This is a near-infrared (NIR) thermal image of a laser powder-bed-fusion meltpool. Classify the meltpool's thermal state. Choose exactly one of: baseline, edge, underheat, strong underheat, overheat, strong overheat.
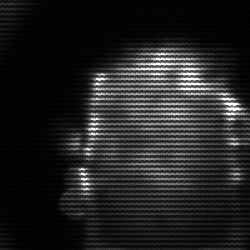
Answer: baseline